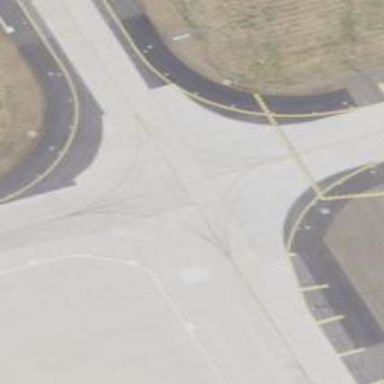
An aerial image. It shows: View of taxiway at the airport.